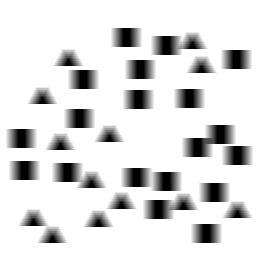
Squares: 19
Triangles: 13
Stars: 0
Total shapes: 32